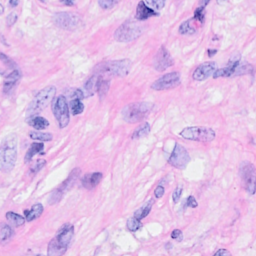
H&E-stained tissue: Breast